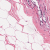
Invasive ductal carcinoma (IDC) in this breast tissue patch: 0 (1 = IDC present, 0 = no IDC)